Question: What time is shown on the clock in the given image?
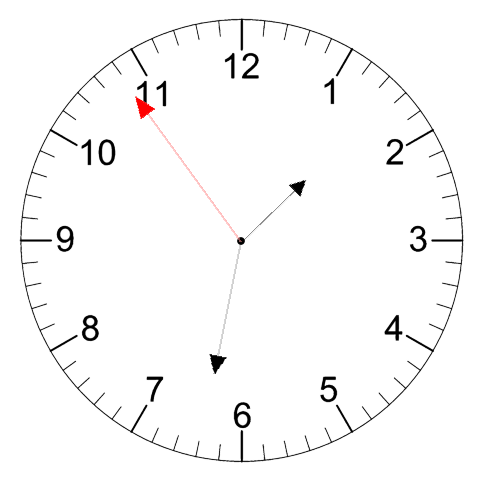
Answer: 01:31:54